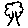
Label: tree